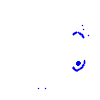
Particle: electron